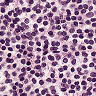
Metastatic tissue present: no